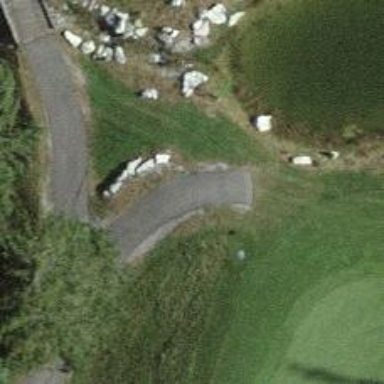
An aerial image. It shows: Designated golf cart path that is service road.